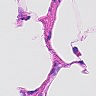
Metastatic tissue present: no